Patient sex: F
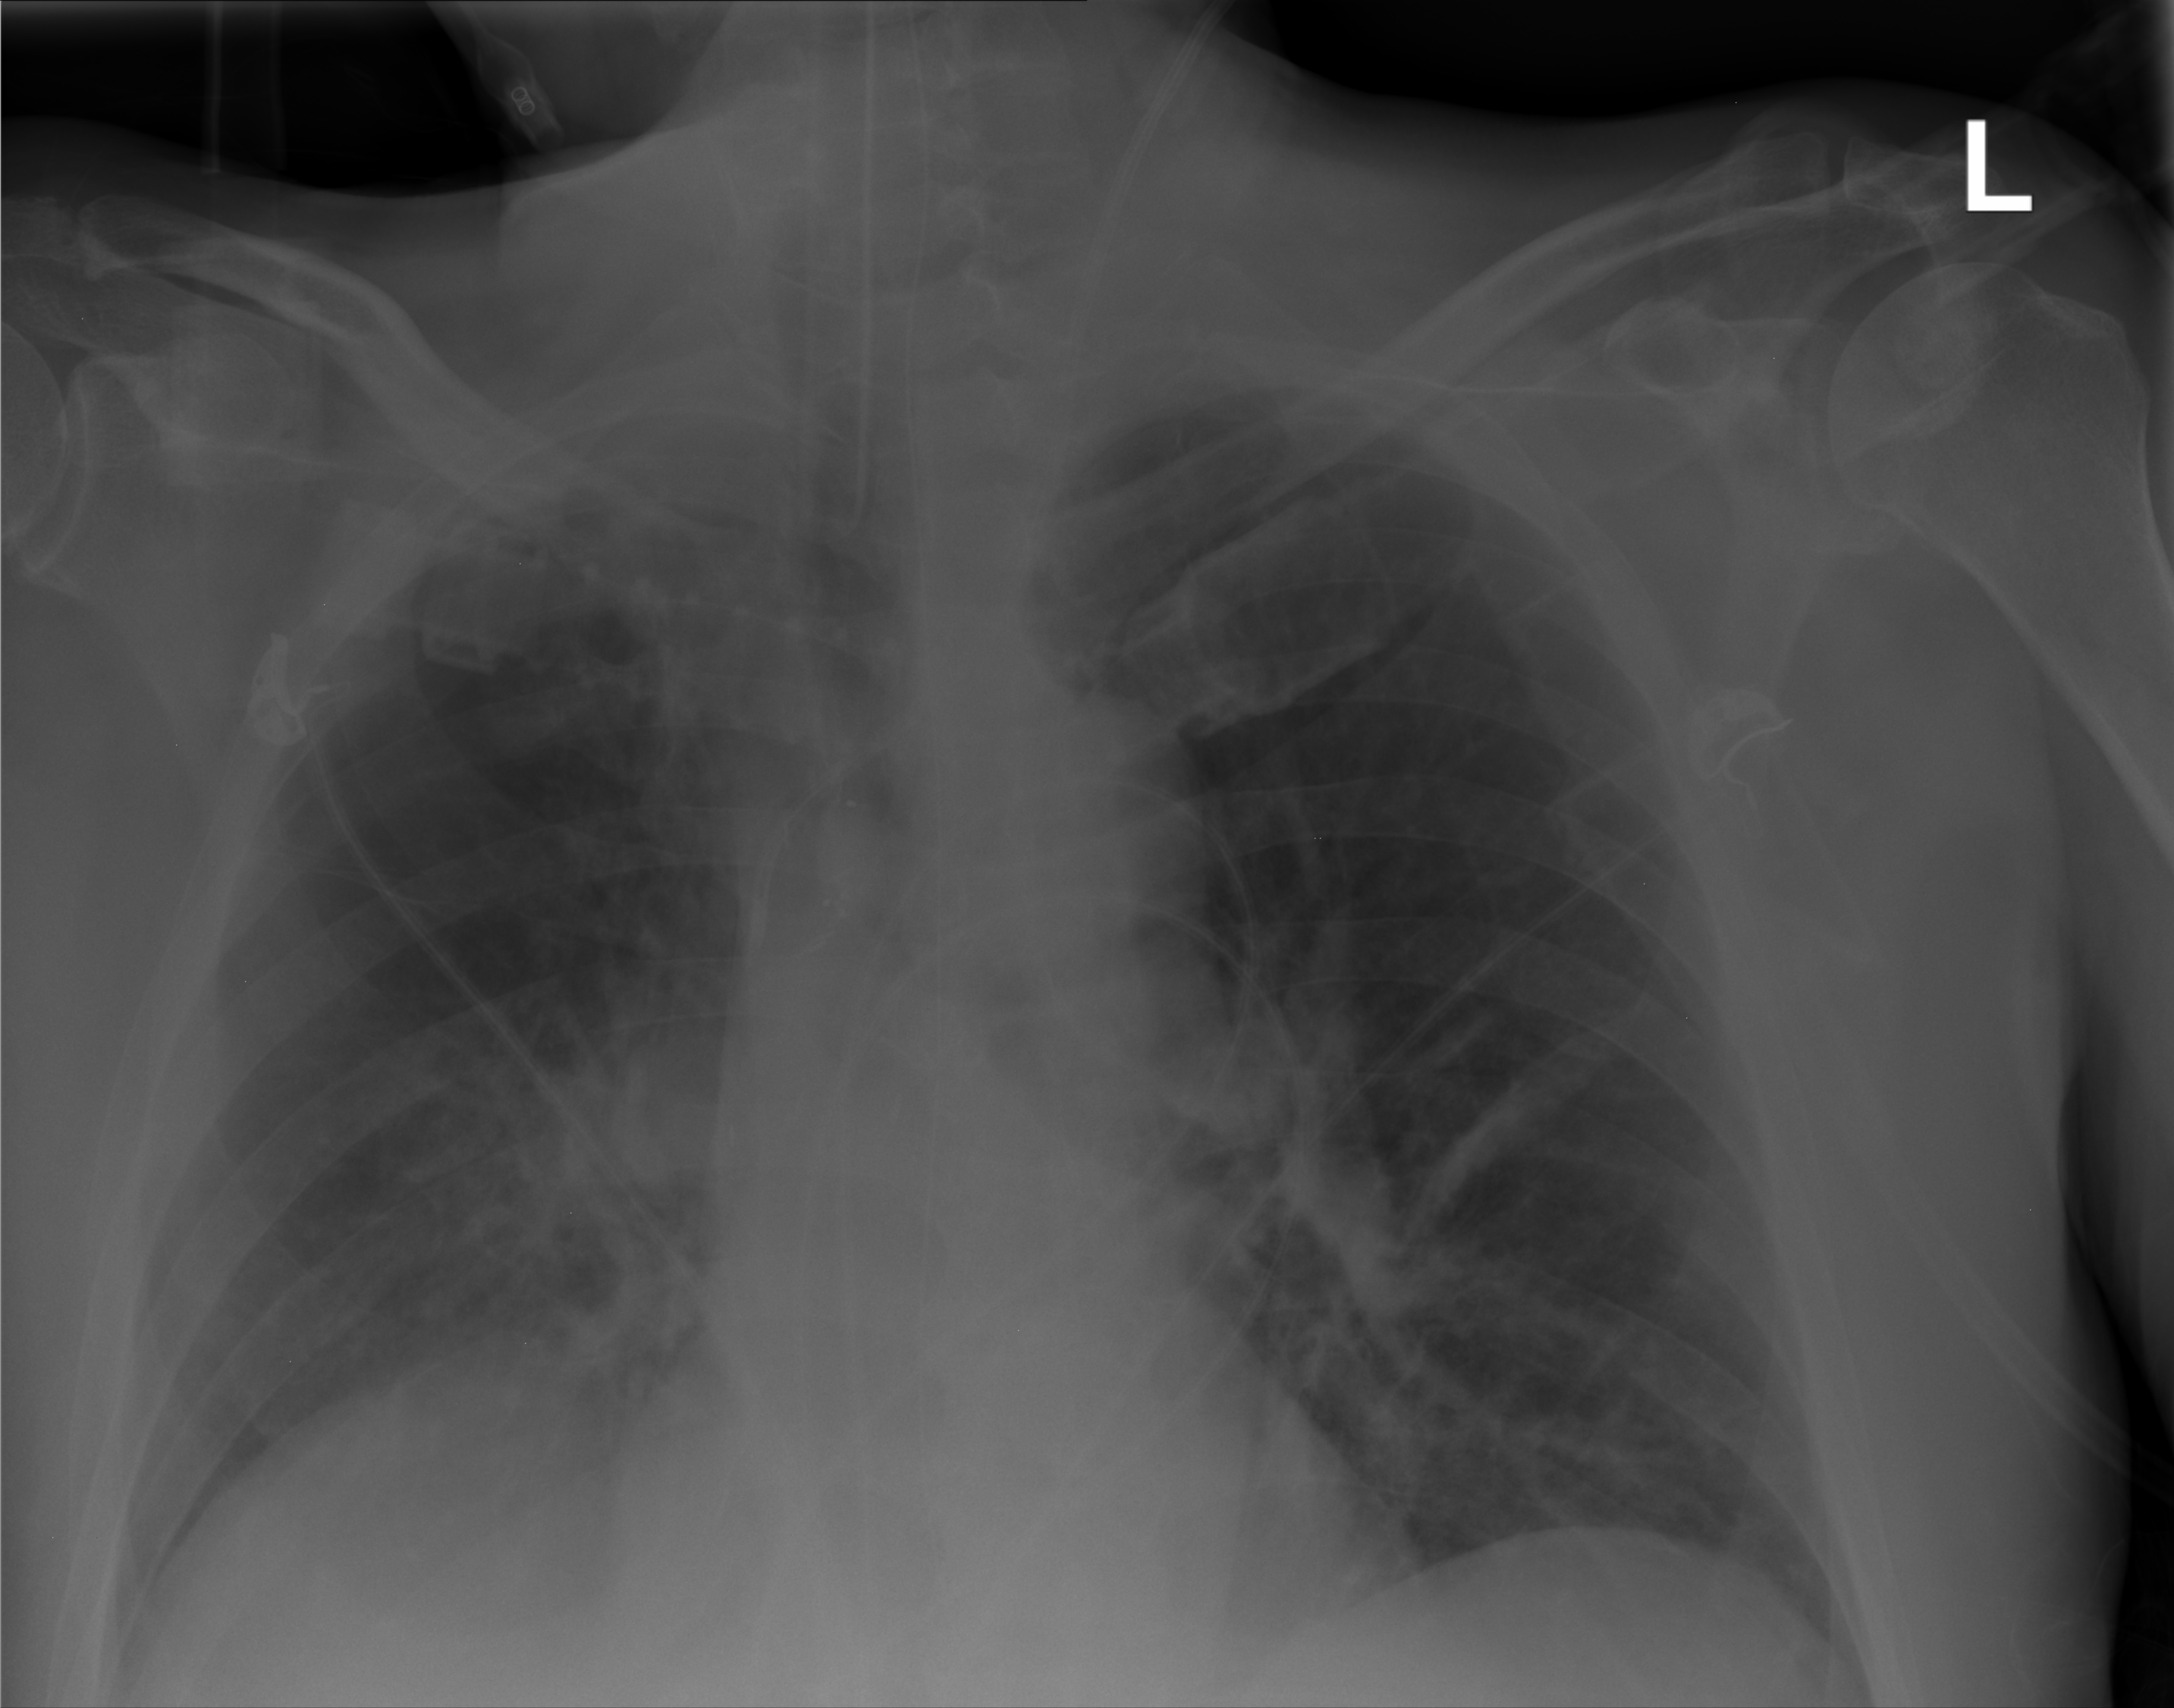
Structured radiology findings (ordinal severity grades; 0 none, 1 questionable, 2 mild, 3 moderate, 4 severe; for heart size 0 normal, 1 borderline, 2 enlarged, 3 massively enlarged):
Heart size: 0
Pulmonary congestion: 0
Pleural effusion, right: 2
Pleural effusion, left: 0
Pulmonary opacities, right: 2
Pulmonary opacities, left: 0
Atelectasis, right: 2
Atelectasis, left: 0